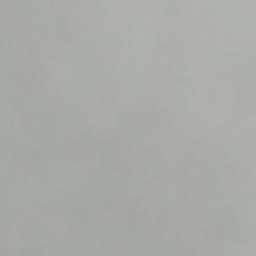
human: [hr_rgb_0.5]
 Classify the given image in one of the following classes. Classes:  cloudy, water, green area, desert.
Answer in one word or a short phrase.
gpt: cloudy